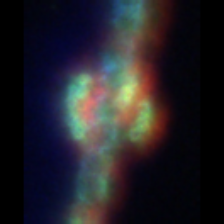
Taxon: Diatom_aggregate
Group: Diatoms